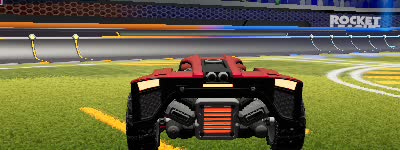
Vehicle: breakout